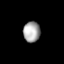
Tissue: lung
Cell type: Endothelial cells
Senescence score: 0.5461
Nuclear area (px): 344
Mean DAPI intensity: 164.773